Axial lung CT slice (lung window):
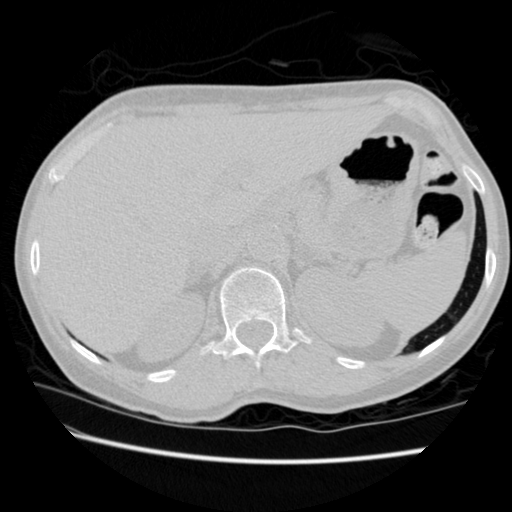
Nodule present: no